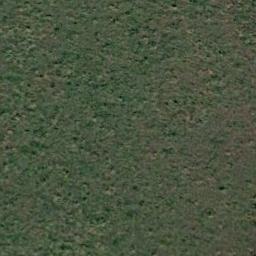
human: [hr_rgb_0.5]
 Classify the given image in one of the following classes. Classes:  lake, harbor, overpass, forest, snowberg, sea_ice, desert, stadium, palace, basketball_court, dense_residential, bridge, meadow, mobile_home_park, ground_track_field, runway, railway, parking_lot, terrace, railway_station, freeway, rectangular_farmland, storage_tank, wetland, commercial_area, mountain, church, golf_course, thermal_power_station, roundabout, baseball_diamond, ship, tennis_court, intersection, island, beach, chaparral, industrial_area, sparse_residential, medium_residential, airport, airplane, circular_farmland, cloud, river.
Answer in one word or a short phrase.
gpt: meadow